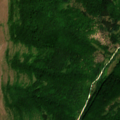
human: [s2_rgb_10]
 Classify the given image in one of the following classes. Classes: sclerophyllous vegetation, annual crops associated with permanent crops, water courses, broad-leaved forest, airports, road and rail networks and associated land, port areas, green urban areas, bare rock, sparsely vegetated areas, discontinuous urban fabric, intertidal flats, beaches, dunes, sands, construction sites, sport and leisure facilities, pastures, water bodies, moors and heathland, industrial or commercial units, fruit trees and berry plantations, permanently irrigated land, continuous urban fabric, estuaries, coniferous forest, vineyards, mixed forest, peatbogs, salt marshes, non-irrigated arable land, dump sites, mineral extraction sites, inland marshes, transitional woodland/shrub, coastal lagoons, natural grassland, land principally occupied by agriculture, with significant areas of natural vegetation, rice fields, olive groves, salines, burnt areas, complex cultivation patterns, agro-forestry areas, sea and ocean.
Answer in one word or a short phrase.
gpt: land principally occupied by agriculture, with significant areas of natural vegetation, broad-leaved forest, natural grassland, transitional woodland/shrub